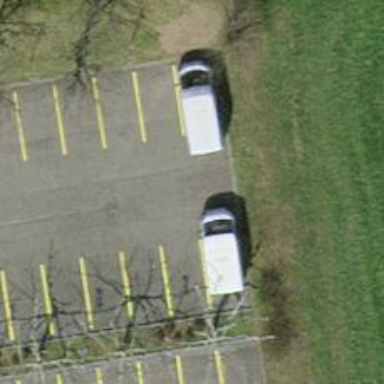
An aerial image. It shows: Parking aisle designated as service road.